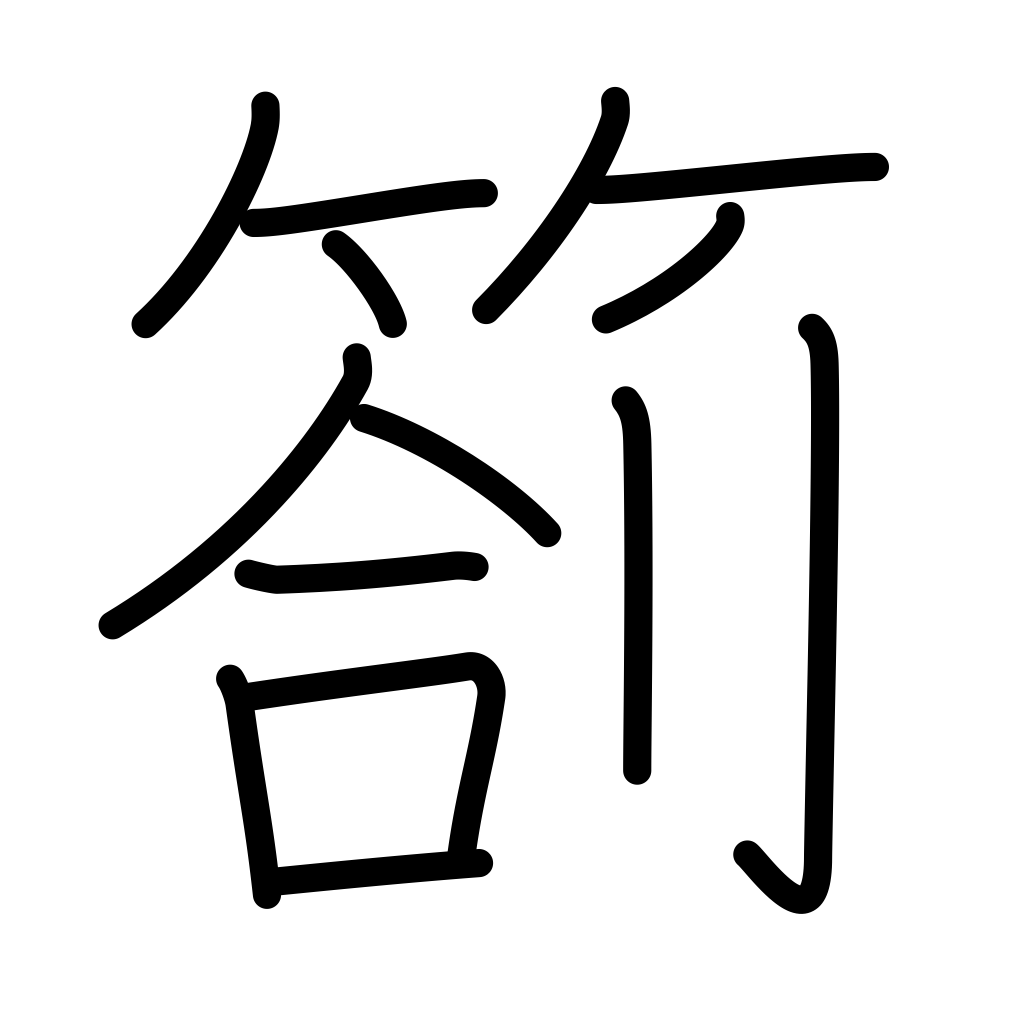
Meaning: progress report